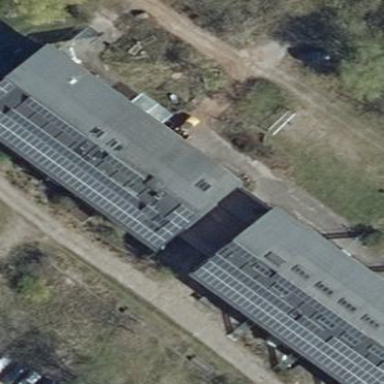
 generating electricity through photovoltaic methods."